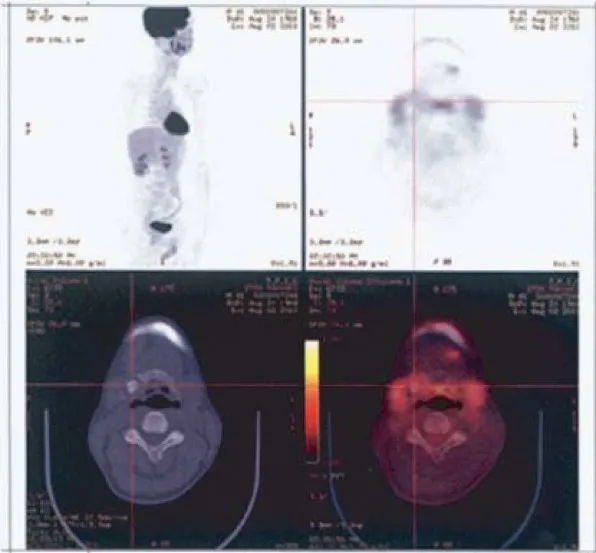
Positron emission tomography-computed tomography. No abnormal accumulation in the hyoid tumor or systemic abnormalities were evident.
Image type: radiology (pet)